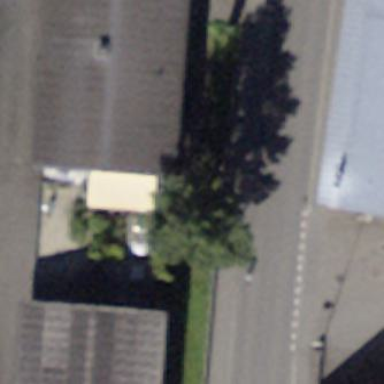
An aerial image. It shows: Industrial building.